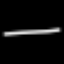
Label: line